Question: I'm trying to design layout for single page application. The layout should fill full page height and width without scrolling. Here is layout design:

All blocks contain a bit of information, all they have fixed height, there is only one block which contains large list of data and it should be scrollable (it is purple on picture).
Currently, I'm using flexible boxes for all UI blocks, but I can't make purple block scrollable. How to make purple block remain flexible (i.e. occupy all available space within blue block), and make its content scrollable (i.e. content should not purple block body).
Maybe there is some better solution (I believe flexible boxes serve a bit another purposes)?
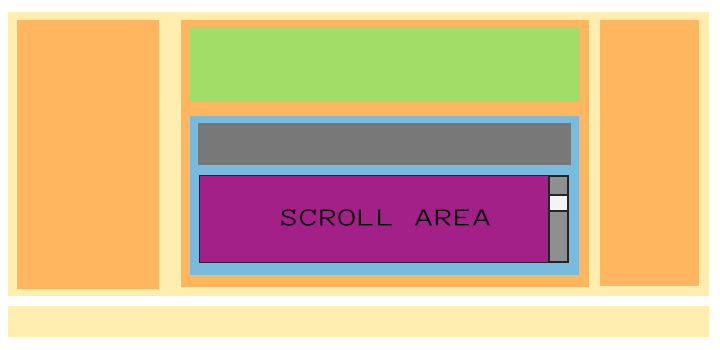
Answer: My goal was not use extra blocks (which easily transform my markup to div-soup), however in this case I had to. The solution is to use CSS's position property, original idea and technical details could be found <URL>.
To achieve scrolling content I turned my purple block into a wrapper, it is a child of column oriented flex (blue block) with flex-grow ability set to 1. It occupies all available space within parent. Wrapper is relatively positioned. Inside this block I have another one, having absolute position and sized by 'top', 'bottom', 'left', and 'right' properties. That is the block where content lives, it has 'overflow' set to auto.
I have no solution without wrapping.
Here is live demo:
'''
var scrollElem = document.getElementById('scroll');
for (var i = 0; i < 100; i++) {
(function() {
var e = document.createElement('div');
e.classList.add('item');
e.innerText = "Content piece";
scrollElem.appendChild(e);
}());
}
'''
'''
HTML {
width: 100vw;
height: 100vh;
font-family: sans-serif;
font-weight: 700;
}
BODY,
#main {
width: 100%;
height: 100%;
margin: 0;
font-size: 0.75em;
}
/*||||*/
#scroll {
top: 0;
bottom: 0;
left: 0;
right: 0;
overflow: auto;
text-align: left;
}
#footer {
height: 30px;
}
/*||||*/
#main {
background-color: rgb(255, 215, 125);
}
#upper {
background-color: rgb(170, 215, 125);
}
#bottom {
background-color: rgb(200, 50, 180);
}
#left {
box-shadow: inset -3px 0 15px 0 rgba(60, 5, 20, 0.5);
}
#right {
box-shadow: inset 3px 0 15px 0 rgba(60, 5, 20, 0.5);
}
#footer {
box-shadow: inset 0 3px 15px 0 rgba(60, 5, 20, 0.5);
}
#left,
#right,
#footer {
color: rgba(60, 5, 20, 0.8);
}
/*||||*/
.D-f {
display: flex;
}
.A-I-c {
align-items: center;
}
.F-D-c {
flex-direction: column;
}
.F-D-r {
flex-direction: row;
}
.J-C-c {
justify-content: center;
}
.J-C-sa {
justify-content: space-around;
}
.J-C-sb {
justify-content: space-between;
}
.F-G-1 {
flex-grow: 1;
}
.F-G-2 {
flex-grow: 2;
}
.F-G-3 {
flex-grow: 3;
}
.F-G-4 {
flex-grow: 4;
}
.F-G-5 {
flex-grow: 5;
}
.F-W-nw {
flex-wrap: nowrap;
}
.F-W-w {
flex-wrap: wrap;
}
.Pos {
position: relative;
}
.Pos-a {
position: absolute;
}
/*||||*/
#upper,
#bottom {
padding: 1em;
text-align: center;
}
#upper .popout {
display: none;
}
#upper:hover .popout {
display: initial;
}
ASIDE SPAN { font-size : 0.6em; }
'''
'''
<div id="main" class="D-f F-D-c J-C-sb">
<div id="page" class="F-G-1 D-f J-C-sb">
<aside id="left" class="F-G-3 D-f J-C-c A-I-c">
Left aside
<br/>
<span><sup>3</sup>/<sub>12</sub></span>
</aside>
<div id="content" class="F-G-5 D-f F-D-c">
<div id="upper">
<h3>Upper block</h3>
<div class="popout">Ta-Da!</div>
</div>
<div id="bottom" class="F-G-1 D-f F-D-c">
<h3 class="header">Header</h3>
<div class="misc">Misc</div>
<div id="scroll-wrap" class="Pos F-G-1">
<div id="scroll" class="Pos-a"></div>
</div>
</div>
</div>
<aside id="right" class="F-G-2 D-f J-C-c A-I-c">
Right aside
<br/>
<span><sup>2</sup>/<sub>12</sub></span>
</aside>
</div>
<div id="footer" class="D-f A-I-c J-C-c">Footer</div>
</div>
'''